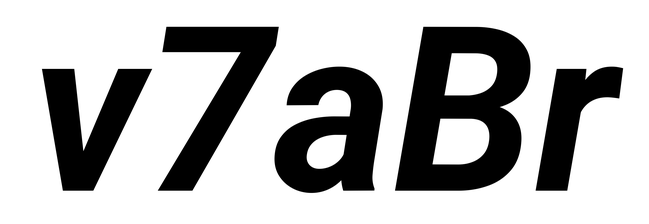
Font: Roboto-Italic_Bold_Italic